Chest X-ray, AP view. Patient: 67 years old, sex F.
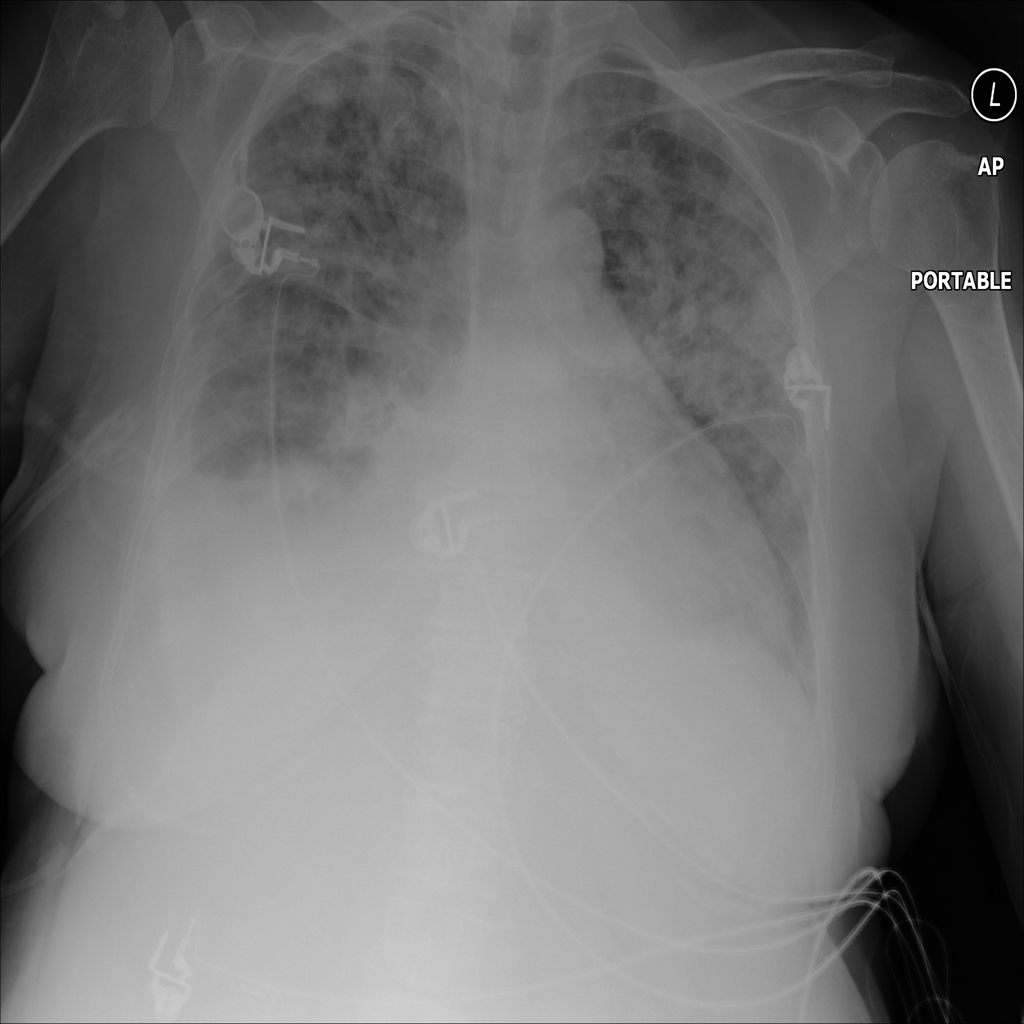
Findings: Effusion, Infiltration, Mass, Nodule